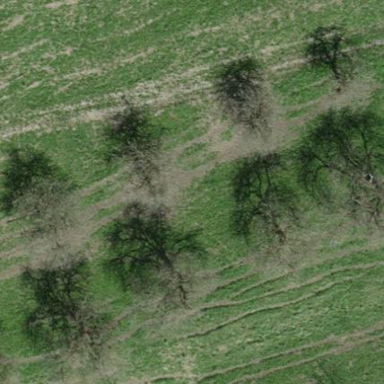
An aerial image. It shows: Orchard.